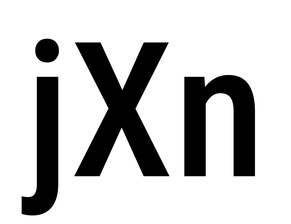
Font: Roboto_Condensed_Medium